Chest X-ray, PA view. Patient: 56 years old, sex F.
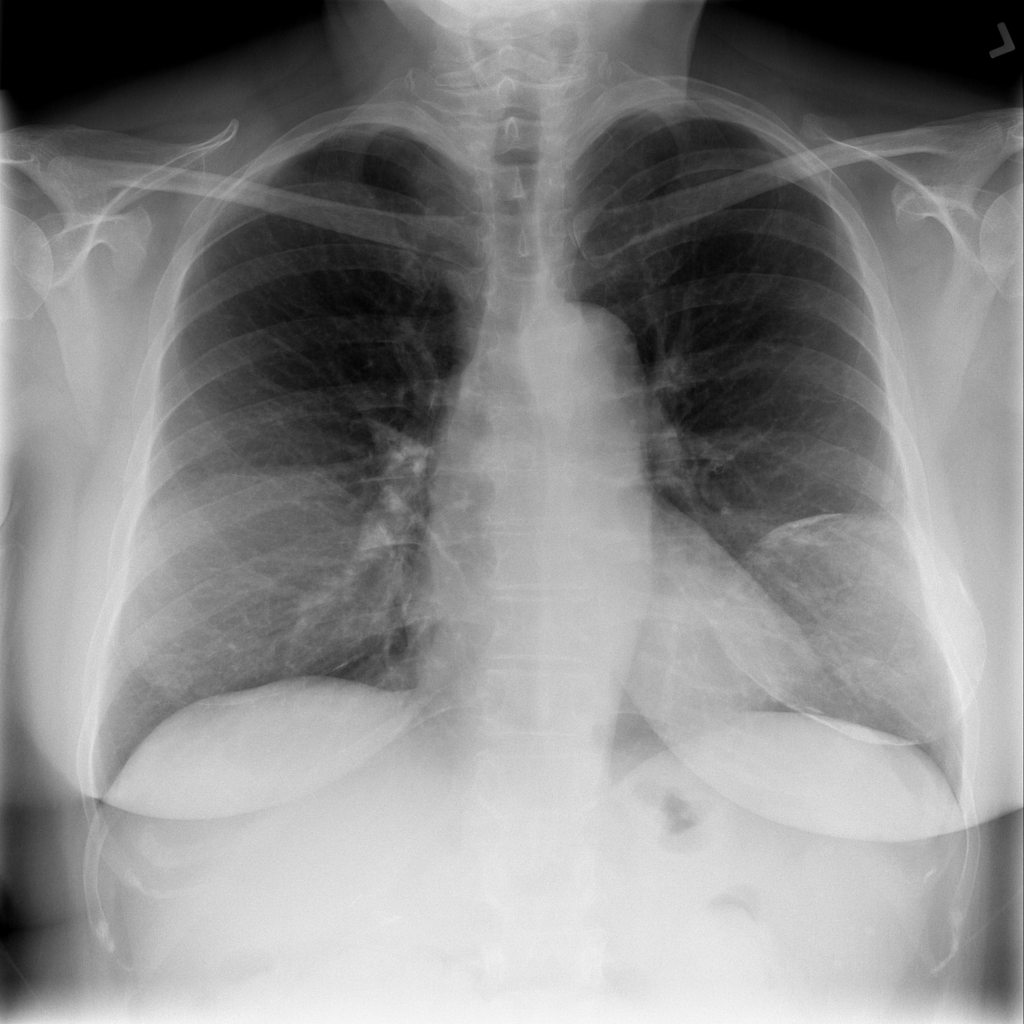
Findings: No Finding